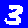
Digit: 3